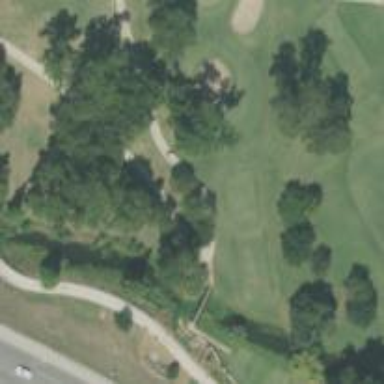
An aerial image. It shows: Path used for both walking and golf.